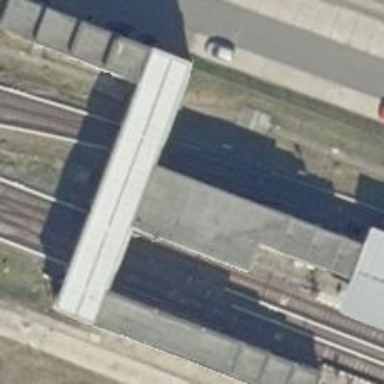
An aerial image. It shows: Railway switch with the turnout side on the left.